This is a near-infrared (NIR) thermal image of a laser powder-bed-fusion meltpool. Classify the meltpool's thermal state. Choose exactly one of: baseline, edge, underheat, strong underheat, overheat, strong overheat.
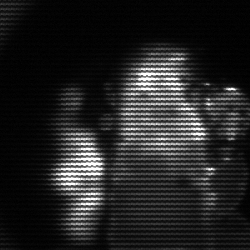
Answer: strong underheat